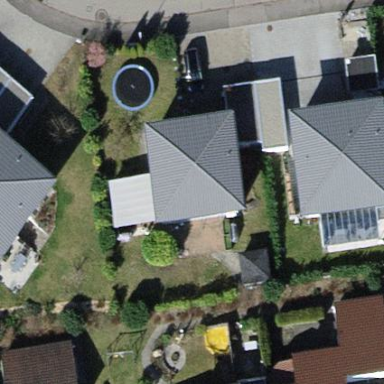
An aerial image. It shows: House with pyramidal roof shape.